Question: I have attached ASPNETDB in my ASP.NET project. Snapshot is the error message that I got as soon as I try to open it in Server Explorer.
I have ran aspnet_regsql.exe from this folder:
I am using .NET 4.0, VS2010 and SQL Server 2008 R2
Please help. Thanks in advance.
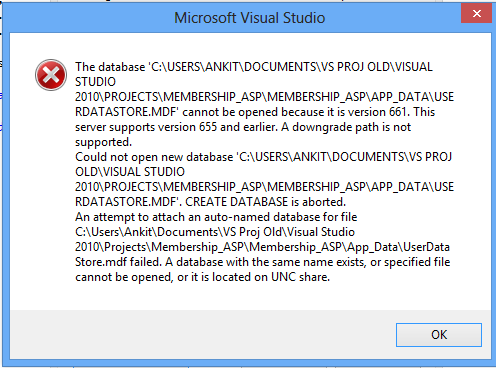
Answer: My instance SQLEXPRESS was not upgraded. That is what causing the problem.
So what I got from this is my Sql Server was R2 but instance was not upgraded.
This
<URL>
helped me sort out the problem.
Thanks.